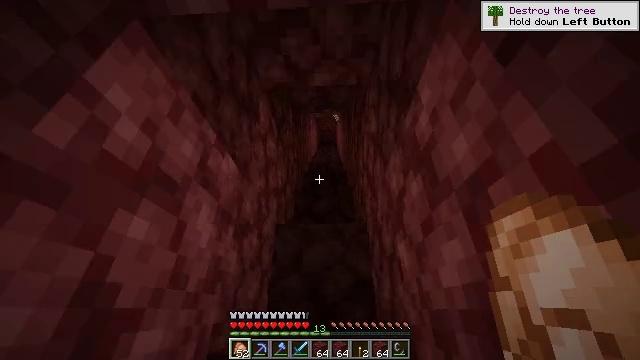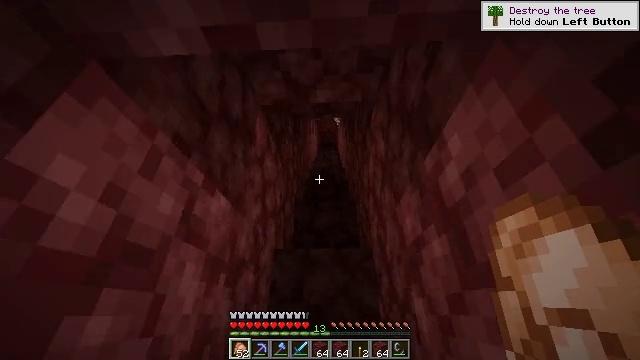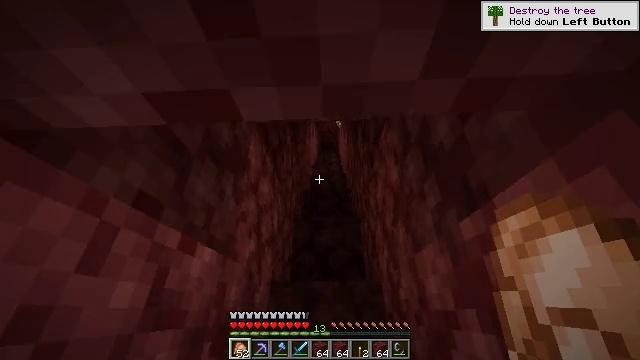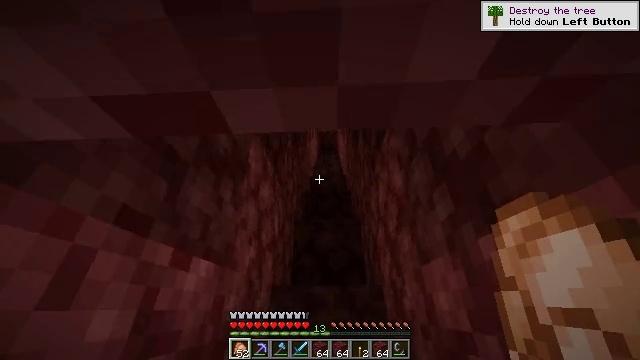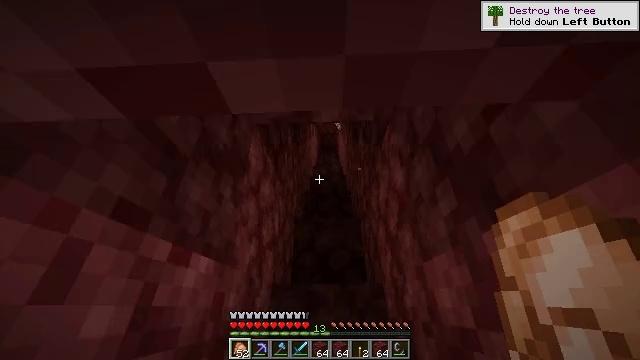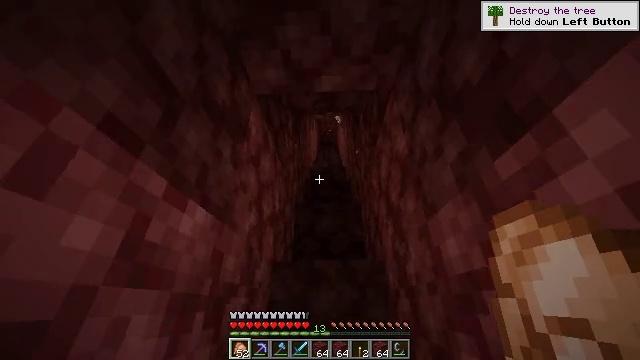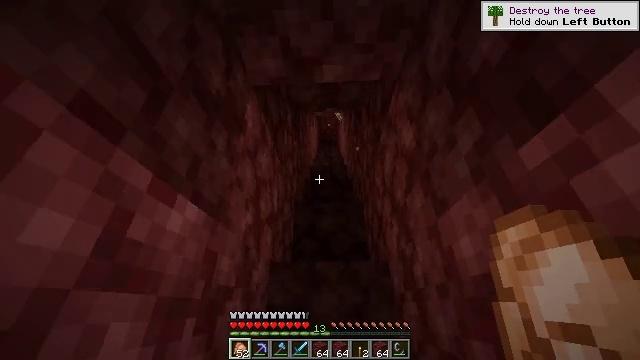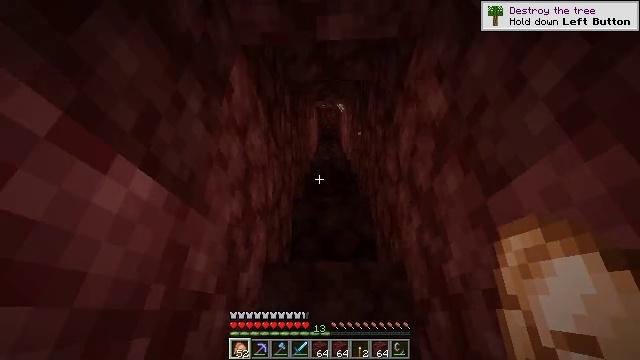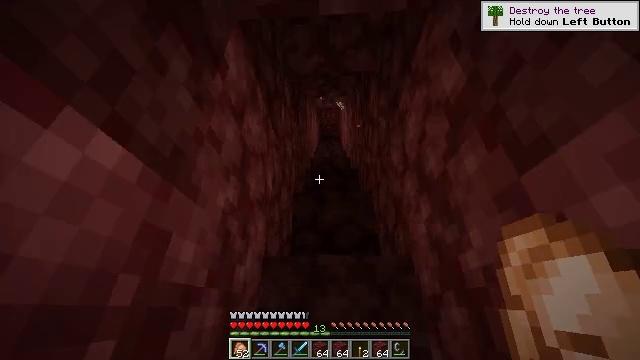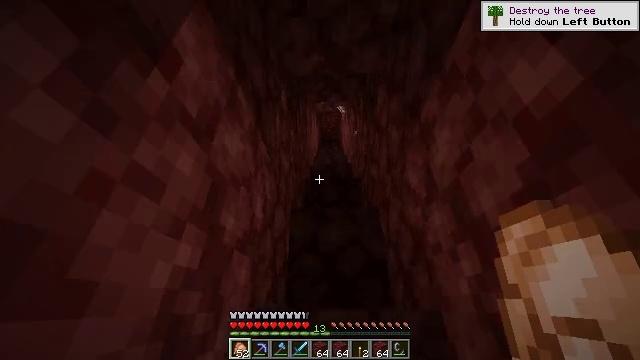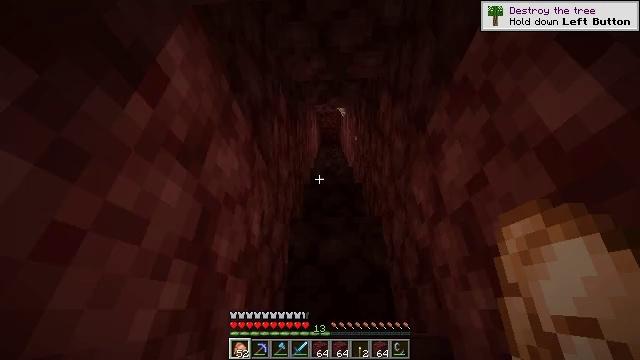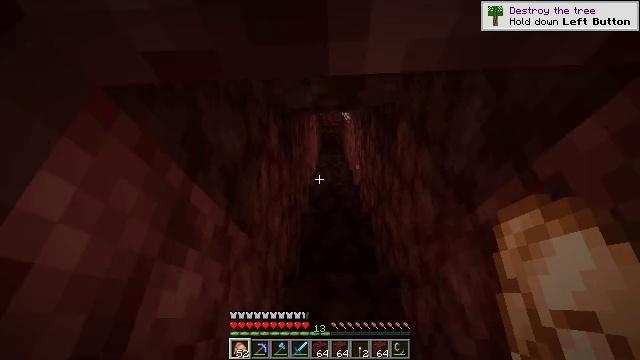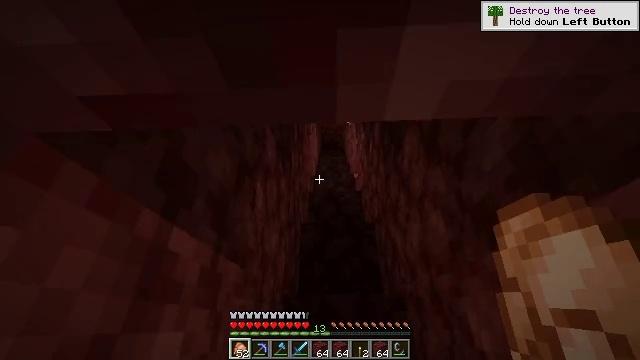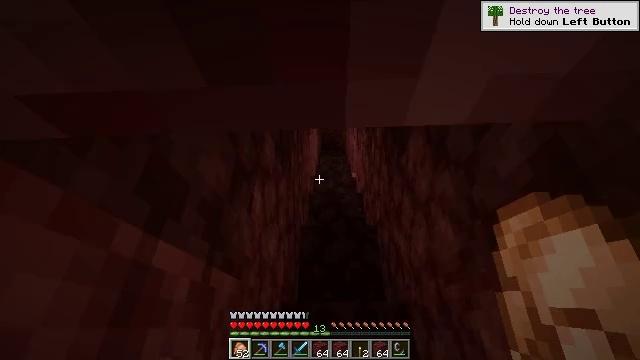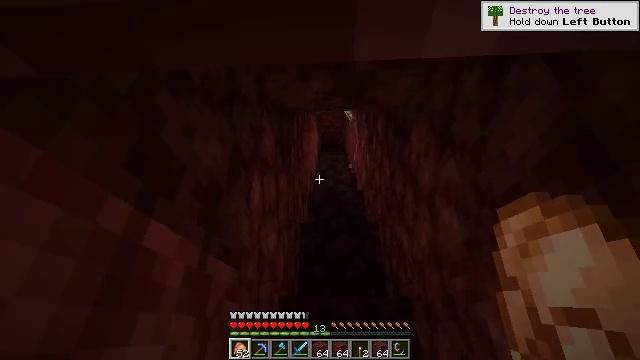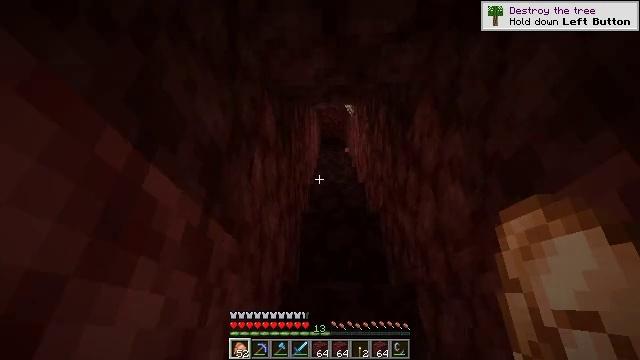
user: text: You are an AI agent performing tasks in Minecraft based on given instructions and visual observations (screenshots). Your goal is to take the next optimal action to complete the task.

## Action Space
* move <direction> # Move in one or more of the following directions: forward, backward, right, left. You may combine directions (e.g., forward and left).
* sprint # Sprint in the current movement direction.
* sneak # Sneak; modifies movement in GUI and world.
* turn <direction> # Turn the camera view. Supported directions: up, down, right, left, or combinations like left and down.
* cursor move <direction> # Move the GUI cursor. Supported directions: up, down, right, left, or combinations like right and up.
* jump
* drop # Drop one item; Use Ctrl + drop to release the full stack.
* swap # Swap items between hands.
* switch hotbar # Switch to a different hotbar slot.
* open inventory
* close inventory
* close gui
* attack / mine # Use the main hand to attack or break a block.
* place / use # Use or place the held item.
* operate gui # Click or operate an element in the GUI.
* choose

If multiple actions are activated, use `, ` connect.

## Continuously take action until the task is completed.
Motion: motion action
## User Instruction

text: Smelt ancient debris to obtain netherite scrap.
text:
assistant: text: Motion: move forward, jump
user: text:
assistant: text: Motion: move forward, jump
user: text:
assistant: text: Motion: move forward, jump
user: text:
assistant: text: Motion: move forward, sprint, jump
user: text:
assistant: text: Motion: move forward, sprint, jump
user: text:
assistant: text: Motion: move forward, sprint, jump
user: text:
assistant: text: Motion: move forward, sprint, jump
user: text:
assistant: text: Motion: move forward, jump
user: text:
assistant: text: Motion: move forward, jump
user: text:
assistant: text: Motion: move forward, jump
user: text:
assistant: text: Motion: move forward, jump
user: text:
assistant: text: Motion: move forward, jump
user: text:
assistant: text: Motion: move forward, jump
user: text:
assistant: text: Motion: move forward, sprint, jump
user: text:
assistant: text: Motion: move forward, sprint, jump
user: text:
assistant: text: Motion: move forward, sprint, jump
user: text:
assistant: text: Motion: move forward, sprint, jump
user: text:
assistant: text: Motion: move forward, jump
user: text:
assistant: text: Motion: move forward, jump
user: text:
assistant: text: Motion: move forward, jump
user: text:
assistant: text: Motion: move forward, jump
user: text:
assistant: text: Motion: move forward, sprint, jump
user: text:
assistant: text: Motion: move forward, sprint, jump
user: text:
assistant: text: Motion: move forward, sprint, jump
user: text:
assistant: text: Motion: move forward, sprint, jump
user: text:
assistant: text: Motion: move forward, sprint, jump
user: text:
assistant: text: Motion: move forward, jump
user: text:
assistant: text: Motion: move forward, turn down, jump
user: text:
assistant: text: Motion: move forward, jump
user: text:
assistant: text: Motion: move forward, turn down, jump